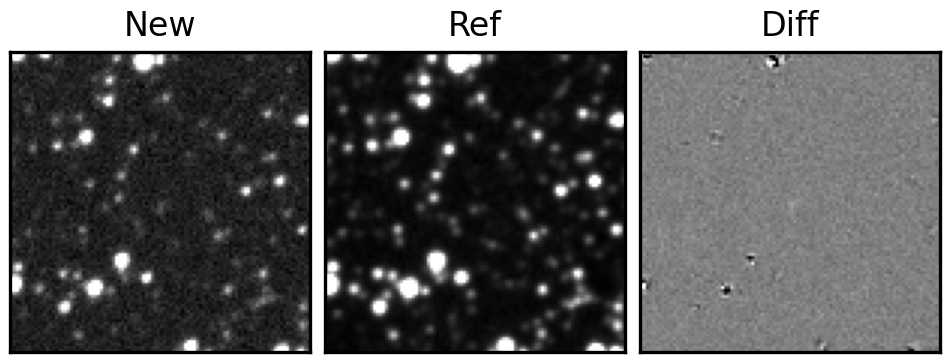
Label: real